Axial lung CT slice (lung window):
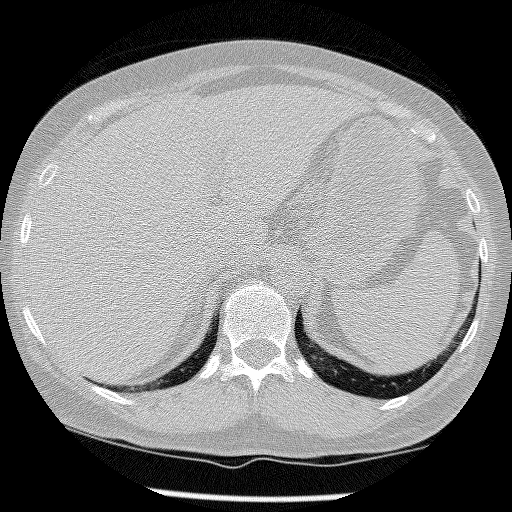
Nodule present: no